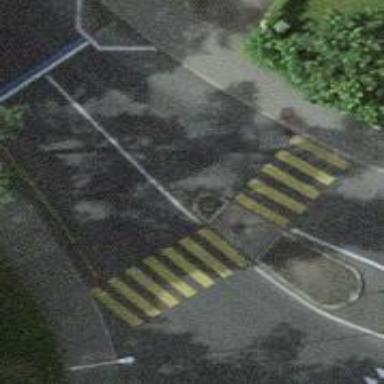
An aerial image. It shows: Uncontrolled road crossing with pedestrian island.